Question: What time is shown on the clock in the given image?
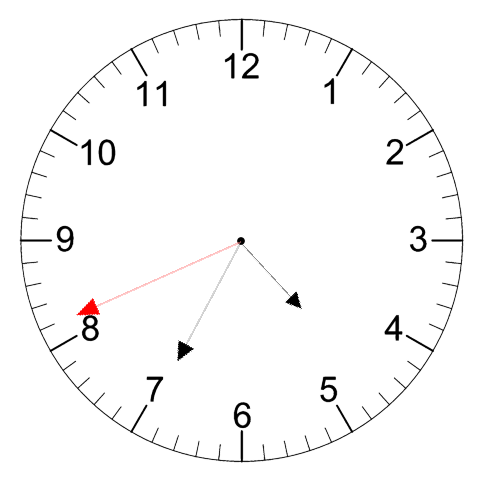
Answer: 04:34:41